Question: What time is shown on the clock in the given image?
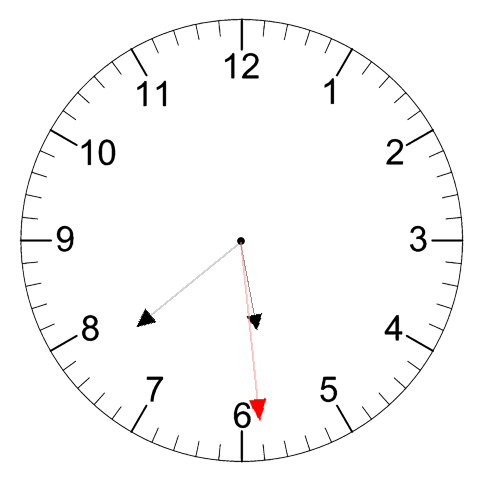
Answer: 05:38:29